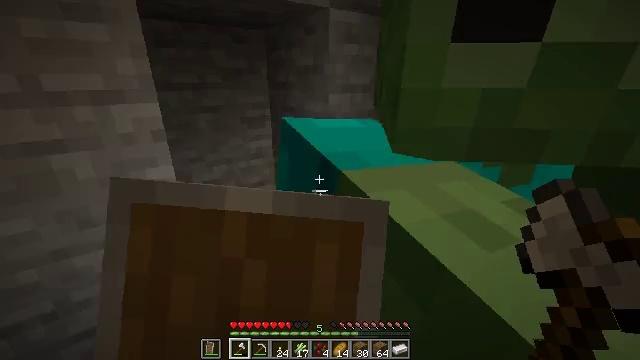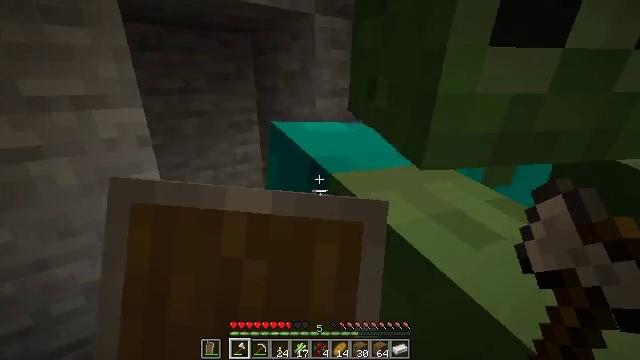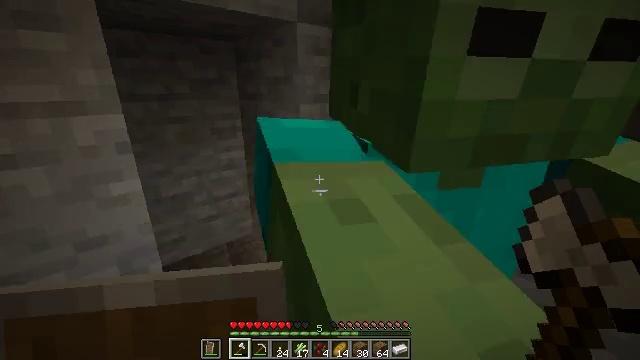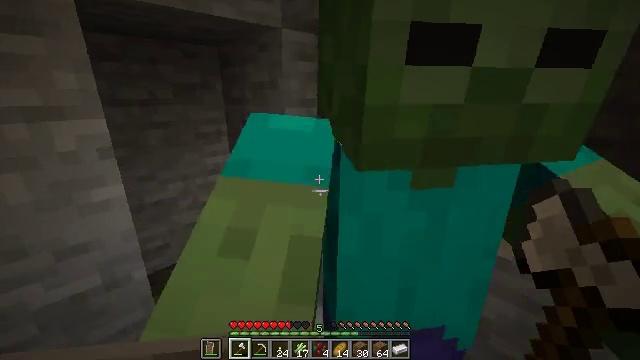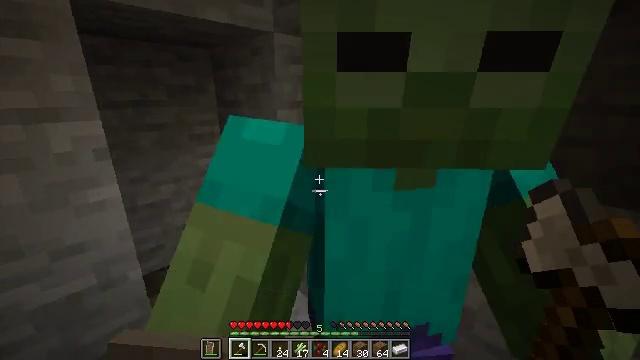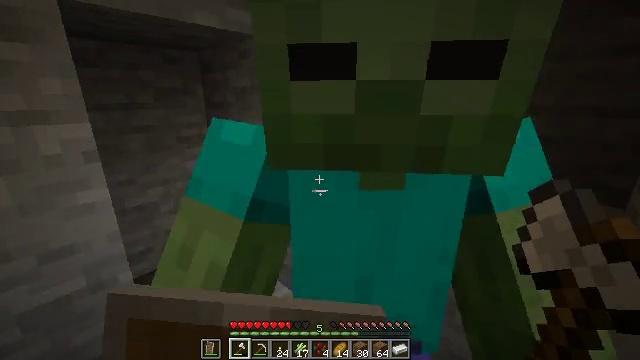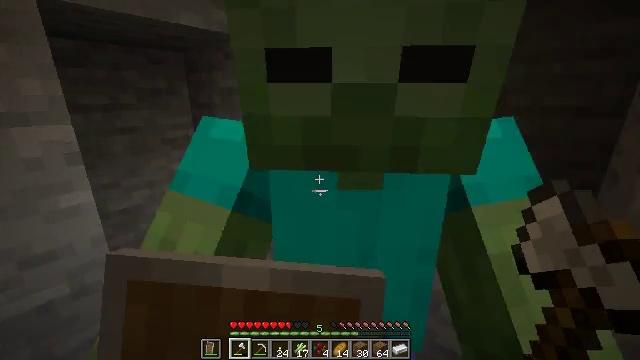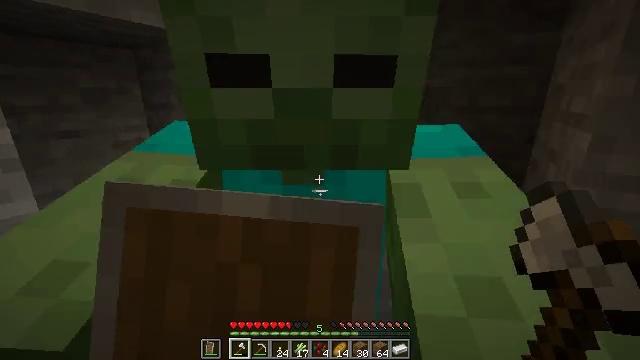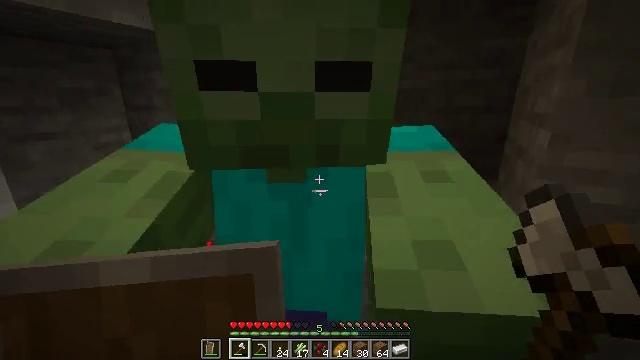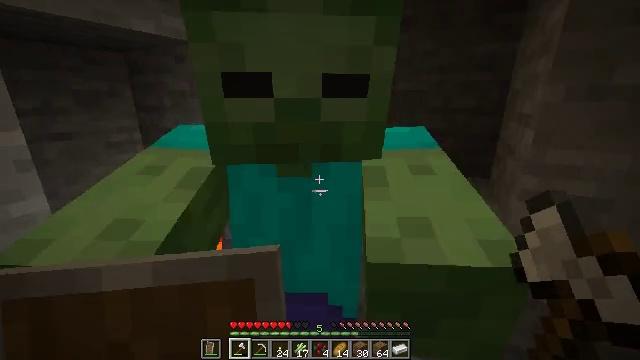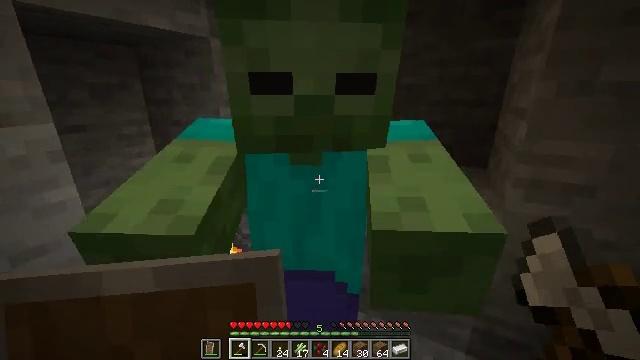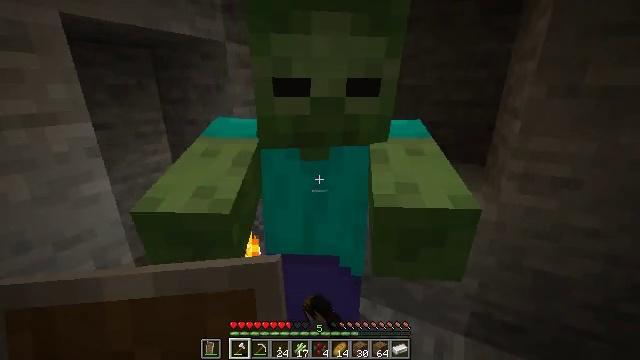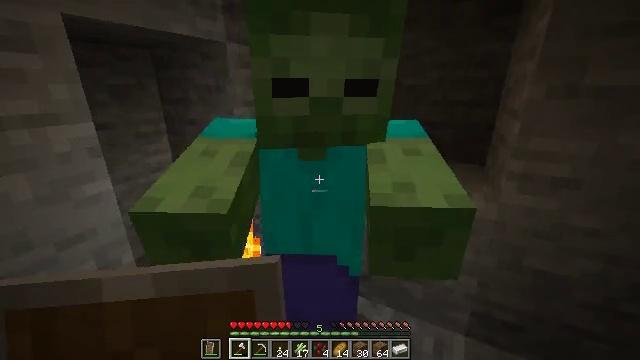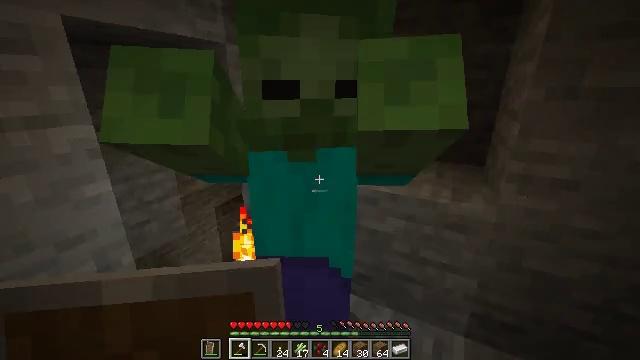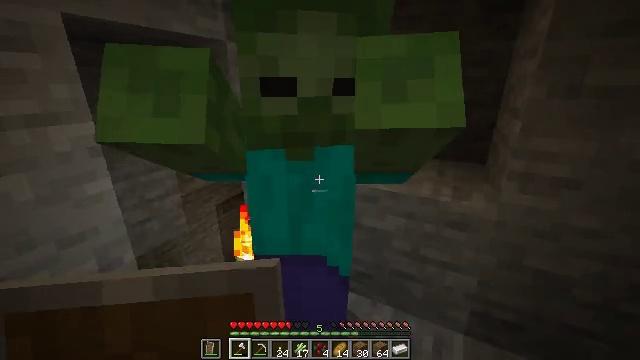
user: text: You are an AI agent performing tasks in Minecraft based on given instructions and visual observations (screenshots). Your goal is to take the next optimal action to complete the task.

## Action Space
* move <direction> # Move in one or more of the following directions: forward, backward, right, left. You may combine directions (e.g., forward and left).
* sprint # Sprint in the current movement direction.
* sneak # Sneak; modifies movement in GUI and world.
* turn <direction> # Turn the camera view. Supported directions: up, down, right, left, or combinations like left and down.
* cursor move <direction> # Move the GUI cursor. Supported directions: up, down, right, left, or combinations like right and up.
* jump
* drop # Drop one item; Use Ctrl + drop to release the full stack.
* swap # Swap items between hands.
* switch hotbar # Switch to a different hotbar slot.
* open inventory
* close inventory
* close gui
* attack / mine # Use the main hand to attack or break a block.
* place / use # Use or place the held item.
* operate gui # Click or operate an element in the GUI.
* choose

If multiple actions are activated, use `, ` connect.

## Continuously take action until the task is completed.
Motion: motion action
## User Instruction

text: Hunt the zombie.
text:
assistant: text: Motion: move back, turn right, use / place
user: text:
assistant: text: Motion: move back, turn right and up, use / place
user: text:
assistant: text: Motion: move back, turn right, use / place
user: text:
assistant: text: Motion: move back, turn right, use / place
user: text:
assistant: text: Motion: move back, turn right, use / place
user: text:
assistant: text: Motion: move back, turn right, use / place
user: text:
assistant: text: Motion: move back, turn right, use / place
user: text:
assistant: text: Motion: move back, turn right
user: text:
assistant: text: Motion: move back
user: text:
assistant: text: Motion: move back, turn down, attack / mine
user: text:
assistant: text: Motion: move back, attack / mine
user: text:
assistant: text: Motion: move back, attack / mine
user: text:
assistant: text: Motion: move back, attack / mine
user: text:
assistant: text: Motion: move back
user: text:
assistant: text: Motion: no_op